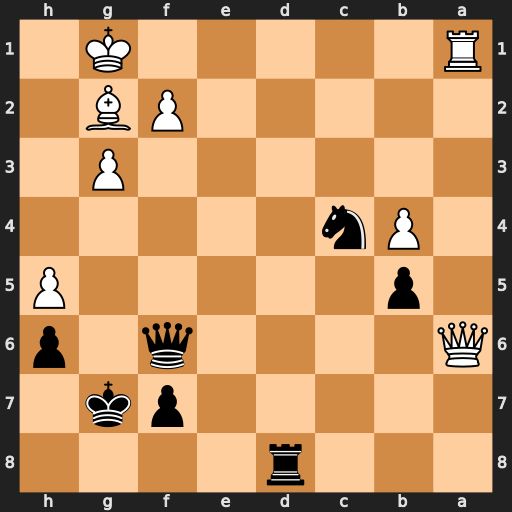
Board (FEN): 3r4/5pk1/Q4q1p/1p5P/1Pn5/6P1/5PB1/R5K1
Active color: b
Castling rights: -
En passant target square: -
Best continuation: Rd1+ Rxd1 Qxa6